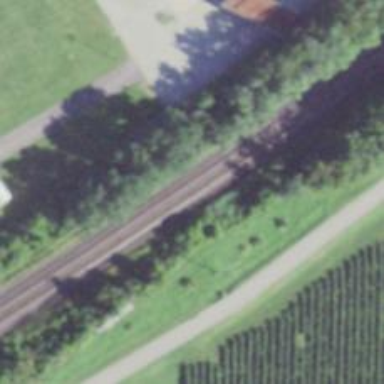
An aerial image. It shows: Railway track.